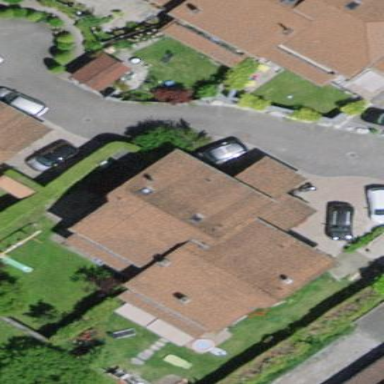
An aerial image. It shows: Semi-detached house.